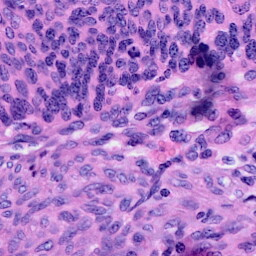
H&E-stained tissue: Cervix